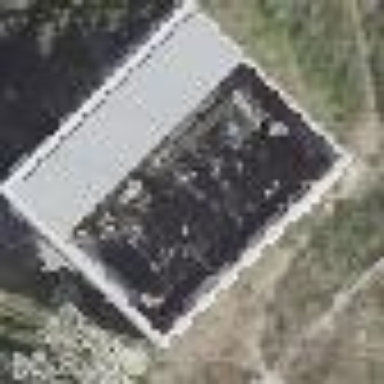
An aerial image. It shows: Substation at the transition level.